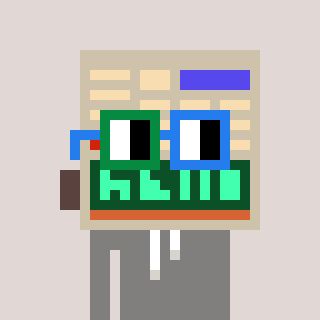
a pixel art character with square green and blue glasses, a calculator-shaped head and a bluegrey-colored body on a warm background